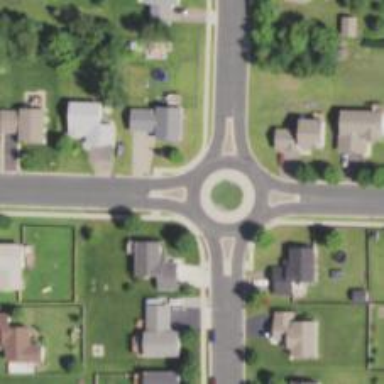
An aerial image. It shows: Circular junction on residential road.